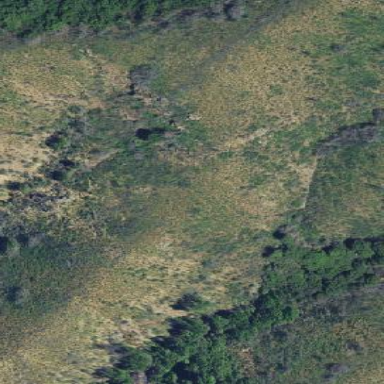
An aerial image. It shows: Forest area.